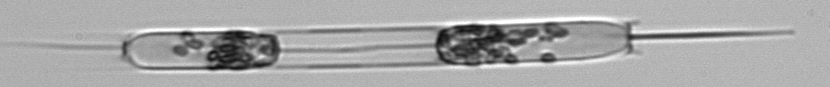
Label: Ditylum_brightwellii